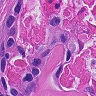
Metastatic tissue present: yes